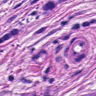
Metastatic tissue present: yes